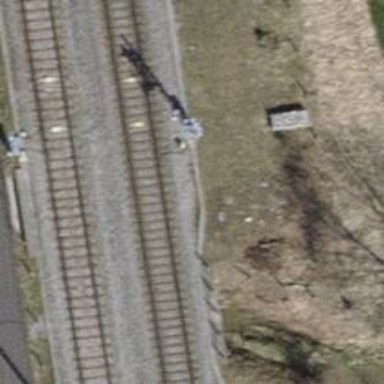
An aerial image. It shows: Railway bridge with electrified tracks and single contact line.